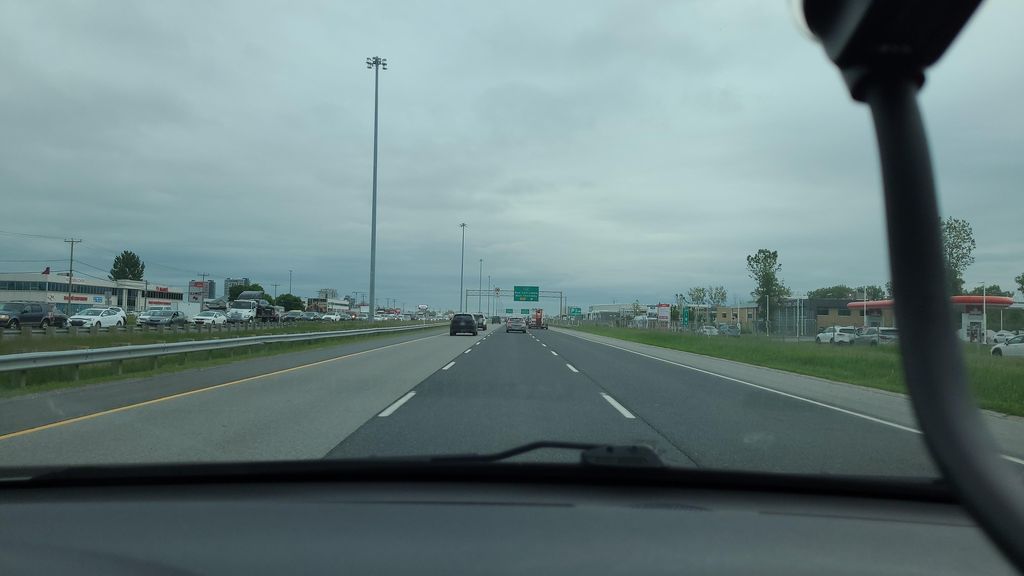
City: montreal